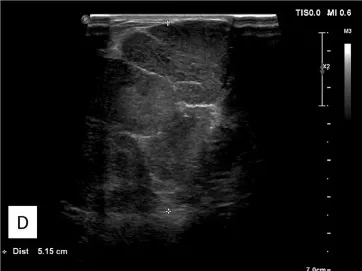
(C, D) Different spliced images of the tumor showed irregular margin with multiple septa.
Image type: radiology (ultrasound)